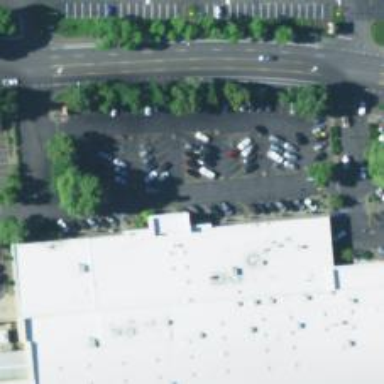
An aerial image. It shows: Parking space.